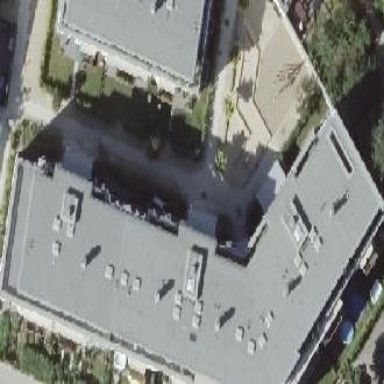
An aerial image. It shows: Apartment building with flat roof.